（24 - 25 高三上·上海·阶段练习）已知 $A$、$B$ 是椭圆 $E: \dfrac{x^2}{a^2} + y^2 = 1 (a>1)$ 的左、右顶点，椭圆 $E$ 的长轴长是短轴长的 2 倍，点 $M(m,0) (m>0)$ 与椭圆上的点的距离的最小值为 1。

\vspace{1em}
\noindent\textbf{1} 求椭圆的离心率和标准方程；

\vspace{1em}
\noindent\textbf{2} 求点 $M$ 的坐标；

\vspace{1em}
\noindent\textbf{3} 过点 $M$ 作直线 $l$ 交椭圆 $E$ 于 $C$、$D$ 两点（与 $A$、$B$ 不重合），连接 $AC$、$BD$ 交于点 $G$。证明：点 $G$ 在定直线上；
【解答】

\noindent \textbf{【详解】}
(1) 由题意可知，椭圆 $E: \frac{x^2}{a^2} + y^2 = 1 (a > 1)$ 的长轴长为 $2a$，短轴长为 $2$，
由题意可得 $a = 2$，则 $c = \sqrt{a^2 - 1} = \sqrt{3}$，
因此，椭圆 $E$ 的离心率为 $e = \frac{c}{a} = \frac{\sqrt{3}}{2}$，其标准方程为 $\frac{x^2}{4} + y^2 = 1$。

(2) 设 $P(x_0, y_0)$ 是椭圆上一点，则 $x_0^2 + 4y_0^2 = 4$，
因为 $|PM| = \sqrt{(m - x_0)^2 + y_0^2} = \sqrt{x_0^2 - 2mx_0 + m^2 + 1 - \frac{x_0^2}{4}} = \sqrt{\frac{3}{4}x_0^2 - 2mx_0 + m^2 + 1}$
$= \sqrt{\frac{3}{4}\left(x_0 - \frac{4}{3}m\right)^2 - \frac{1}{3}m^2 + 1} (-2 \le x_0 \le 2)$
若 $0 < m \le \frac{3}{2}$ 时，则 $0 < \frac{4m}{3} \le 2$，$|PM|_{\min} = \sqrt{1 - \frac{1}{3}m^2} = 1$，解得 $m = 0$ (舍去)，
若 $m > \frac{3}{2}$ 时，则 $\frac{4m}{3} > 2$，则 $|PM|_{\min} = \sqrt{\frac{3}{4} \cdot 4 - 4m + m^2 + 1} = 1$，解得 $m = 1$ (舍去) 或 $m = 3$，
所以 $M$ 点的坐标为 $(3, 0)$。

(3) 设直线 $l$ 的方程为 $x = ty + 3$，$C(x_1, y_1)$、$D(x_2, y_2)$，
由 $\begin{cases} x = ty + 3 \\ \frac{x^2}{4} + y^2 = 1 \end{cases}$，得 $(t^2 + 4)y^2 + 6ty + 5 = 0$，所以 $y_1 + y_2 = -\frac{6t}{t^2 + 4}$，$y_1y_2 = \frac{5}{t^2 + 4}$，
所以 $y_1 + y_2 = -\frac{6}{5}ty_1y_2$，①

由 $\Delta = 16t^2 - 80 > 0$，得 $t > \sqrt{5}$ 或 $t < -\sqrt{5}$，
易知直线 $AC$ 的方程为 $y = \frac{y_1}{x_1 + 2}(x + 2)$，②
直线 $BD$ 的方程为 $y = \frac{y_2}{x_2 - 2}(x - 2)$，③
联立②③，消去 $y$，得 $\frac{x + 2}{x - 2} = \frac{(x_1 + 2)y_2}{(x_2 - 2)y_1} = \frac{(ty_1 + 5)y_2}{(ty_2 + 1)y_1} = \frac{ty_1y_2 + 5y_2}{ty_1y_2 + y_1}$，④
联立①④，消去 $ty_1y_2$，则 $\frac{x + 2}{x - 2} = \frac{-\frac{5}{6}(y_1 + y_2) + 5y_2}{-\frac{5}{6}(y_1 + y_2) + y_1} = -5$，
解得 $x = \frac{4}{3}$，即点 $G$ 在直线 $x = \frac{4}{3}$ 上。
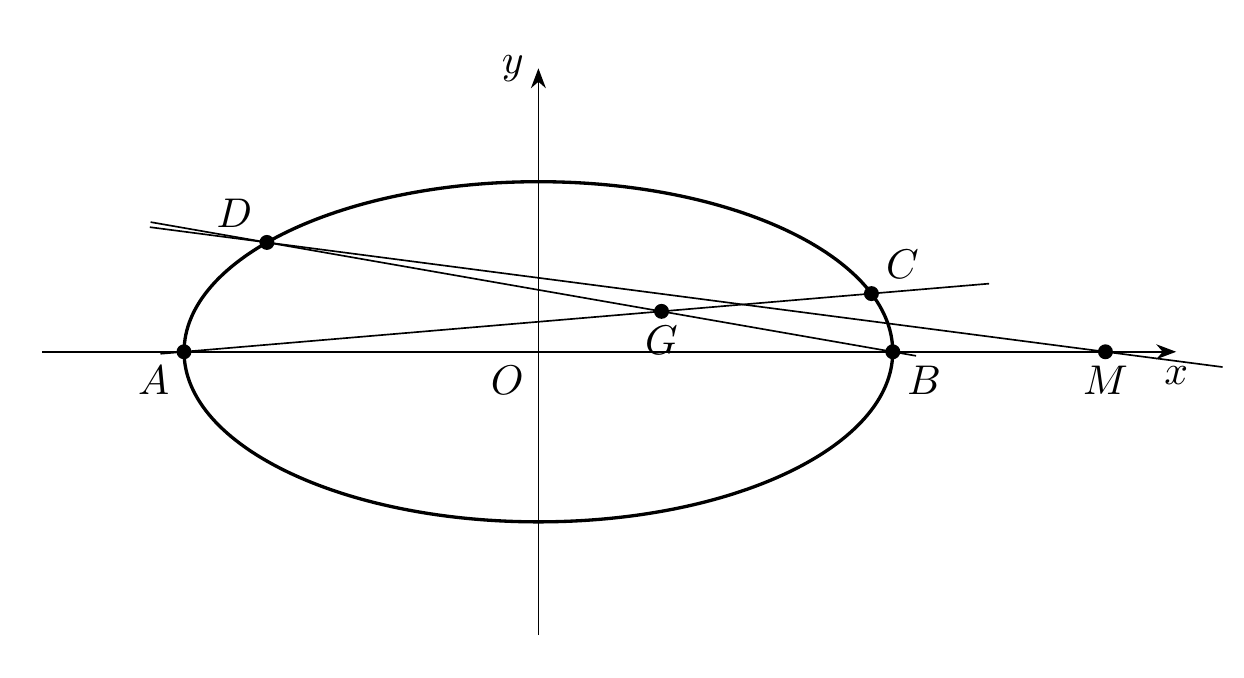